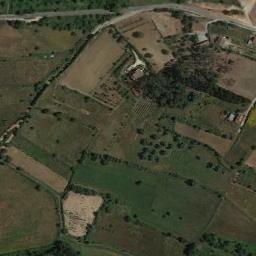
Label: terrace